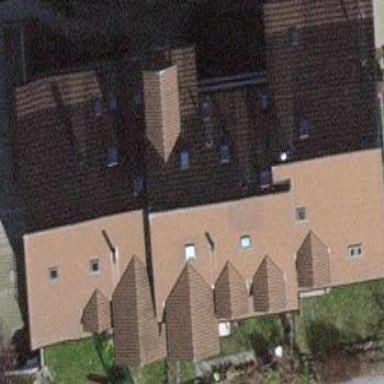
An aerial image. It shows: View of apartment building.